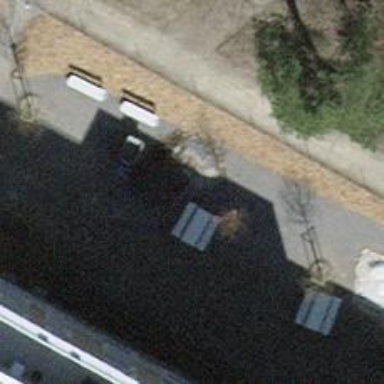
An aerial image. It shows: Picnic table located in leisure land area.